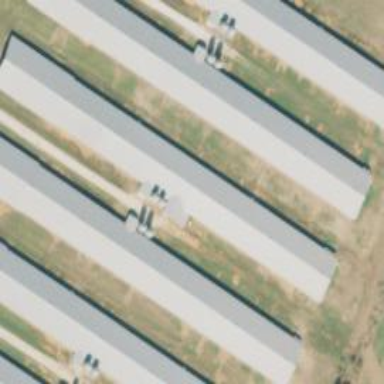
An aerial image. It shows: Poultry house.